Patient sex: M
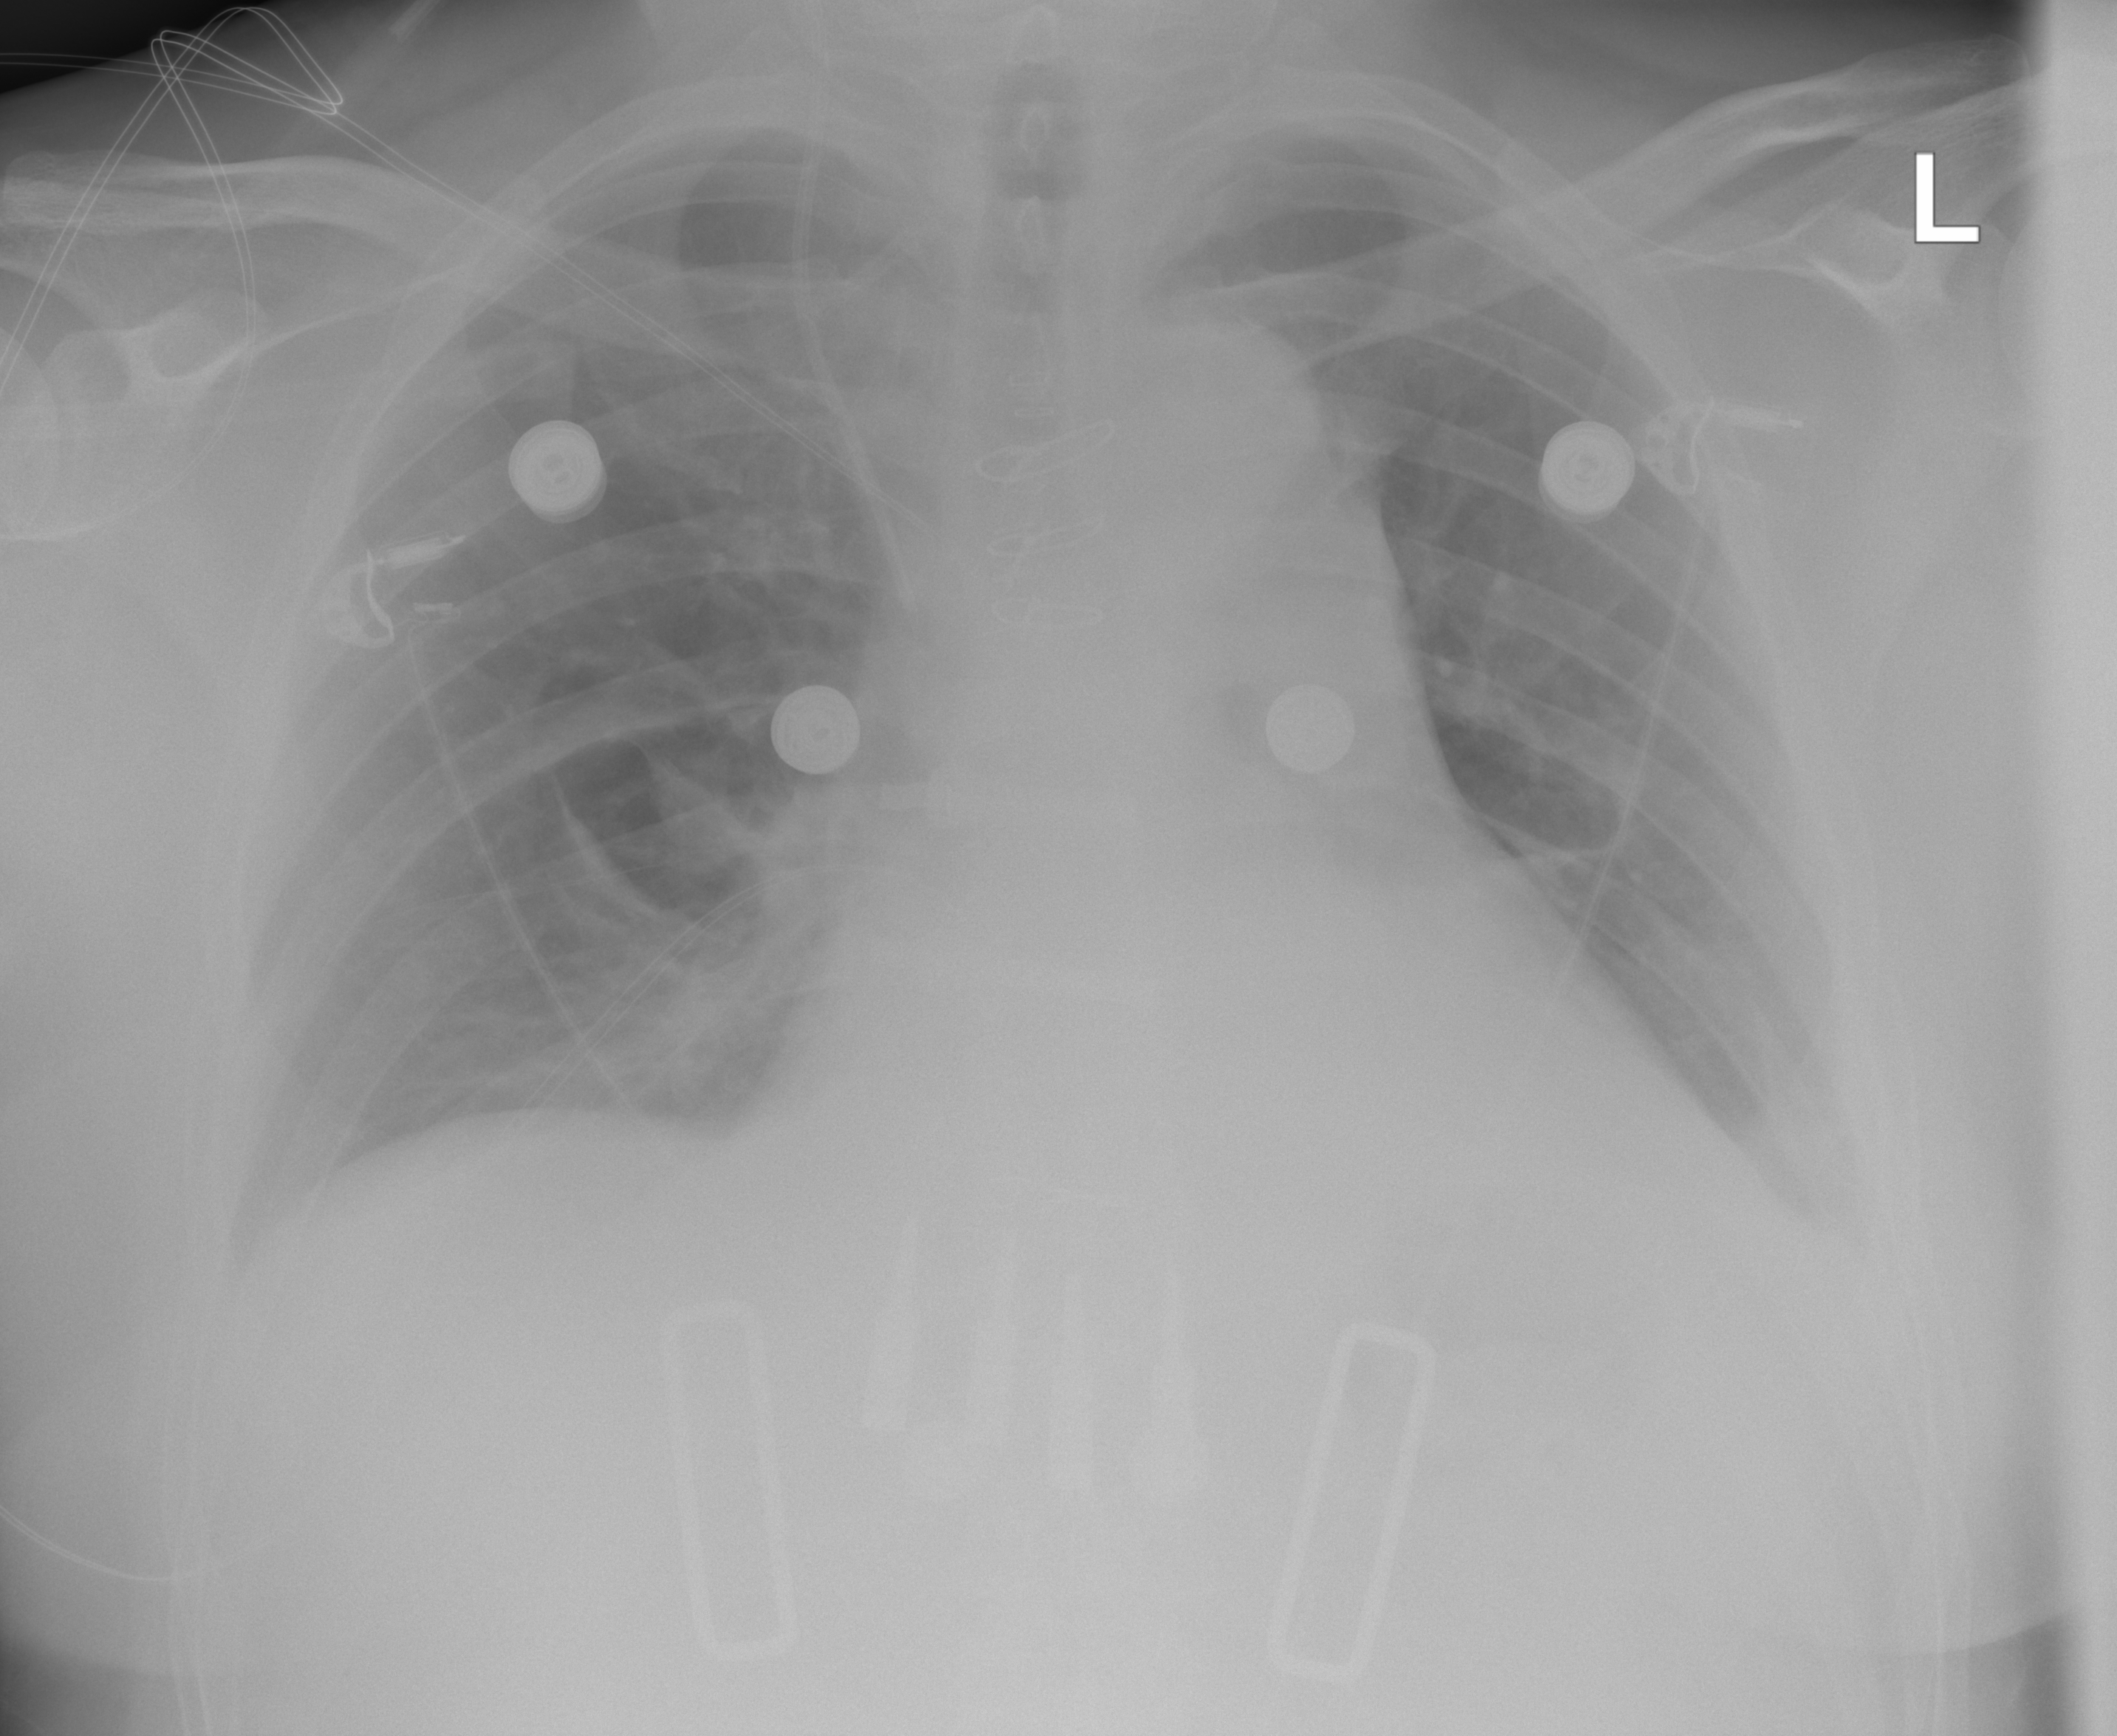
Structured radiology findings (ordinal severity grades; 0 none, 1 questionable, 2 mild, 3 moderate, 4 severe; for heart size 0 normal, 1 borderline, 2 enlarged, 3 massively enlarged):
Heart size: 2
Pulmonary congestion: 0
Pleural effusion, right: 0
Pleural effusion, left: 0
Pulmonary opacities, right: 0
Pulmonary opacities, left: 0
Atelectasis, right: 0
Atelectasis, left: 2